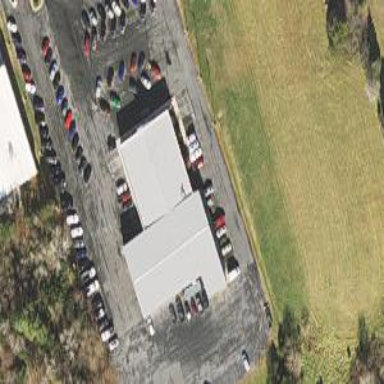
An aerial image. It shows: Car shop building.